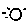
Label: circle